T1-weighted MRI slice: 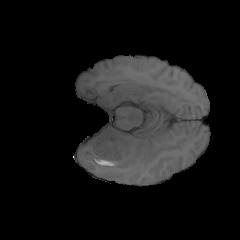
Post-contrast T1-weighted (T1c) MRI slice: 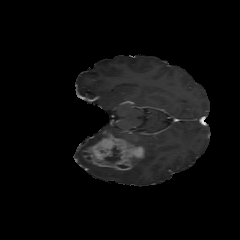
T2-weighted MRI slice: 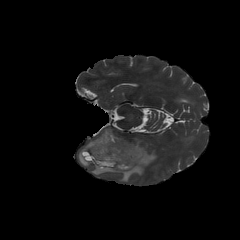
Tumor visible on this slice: yes